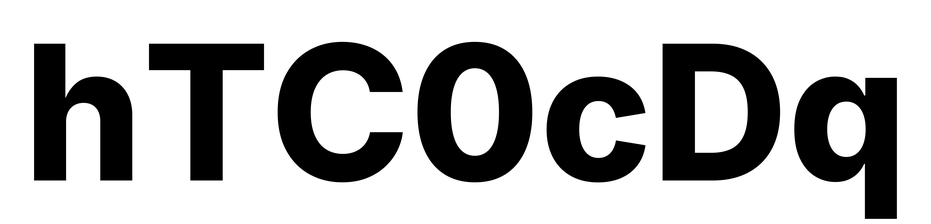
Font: Inter_ExtraBold